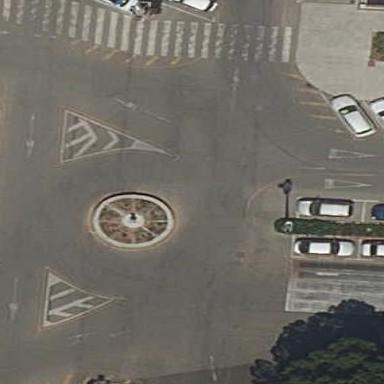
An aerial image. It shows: Parking aisle service road with asphalt surface leading to roundabout junction.